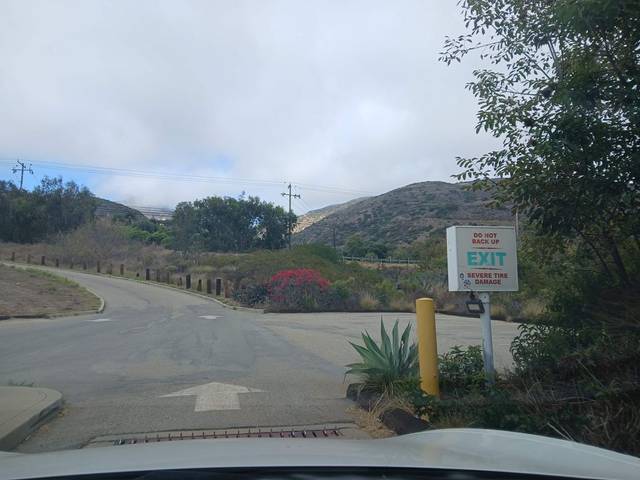
Region: Mexico
Coordinates: 34.043, -118.915